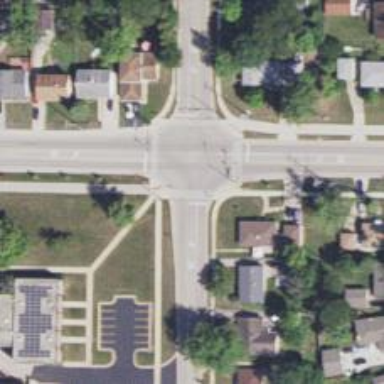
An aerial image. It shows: Crossing road.